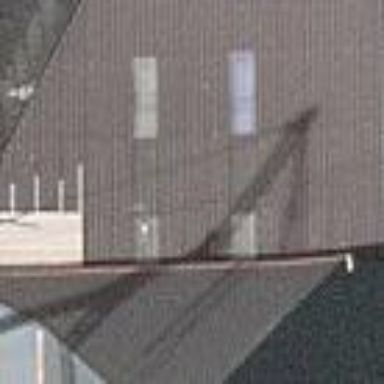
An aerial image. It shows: View of roof of building.